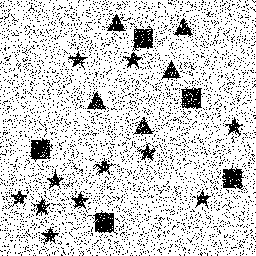
Squares: 5
Triangles: 5
Stars: 11
Total shapes: 21